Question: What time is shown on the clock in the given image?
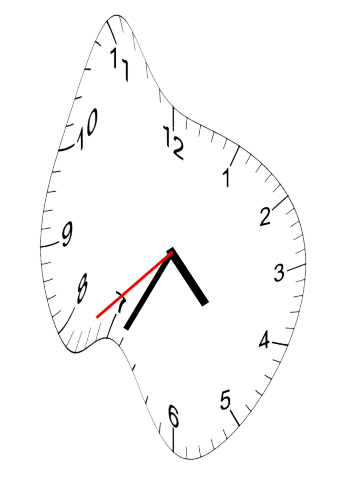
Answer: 04:34:38